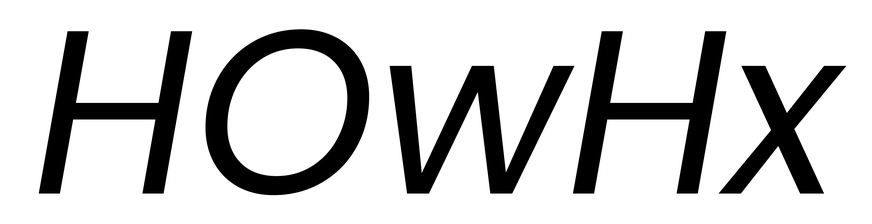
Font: Poppins-Italic